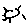
Label: sun